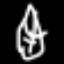
Label: leaf